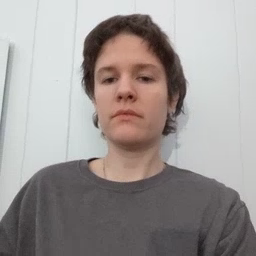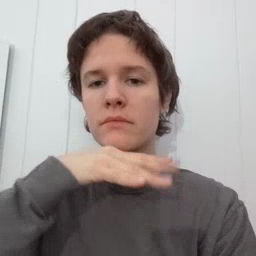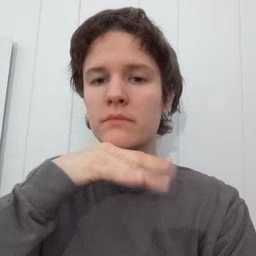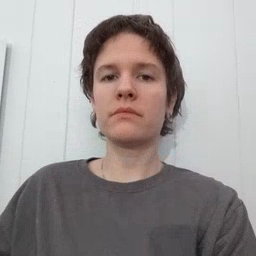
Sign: dirty